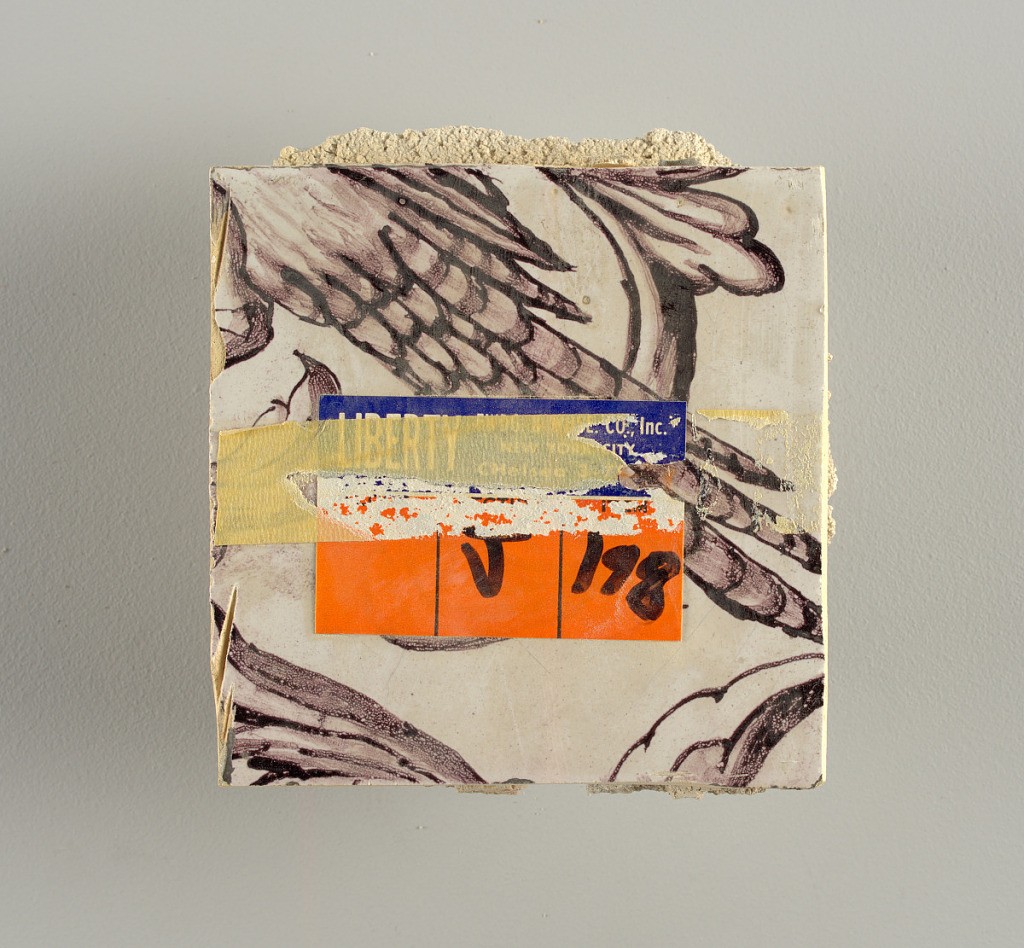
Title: Wall facing
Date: ca. 1725
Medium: tin-glazed earthenware, underglaze
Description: Two vertical rectangles, twenty-three tiles high.  A) Nine tiles wide at top; seven tiles wide at bottom.  B) Ten and one-half tiles wide.

Arabesque design of foliage.  A) with centered figure of Justice under a canopy.  B) with centered urn.